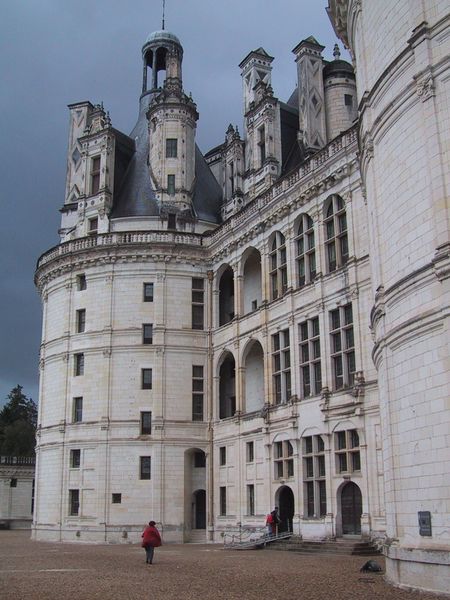
Titel: Schloss von Chambord
Standort: Chambord, Schloß (EU - F); (F Loiretal) (EU - F - Loiretal)
Schlagwörter: baum, himmel, weiß, menschen, fenster, frankreich, frau, gebäude, schloss, architektur, mensch, stein, kirche, front, schornstein, turm, bogen, fassade, platz, pilaster, tor, foto, fotografie, bögen, eingang, erker, arkade, glockenturm, türme, dom, fries, tore, pfarrer, apsis, abzug, christen, bau, mittelbau, loire, rundbau, spitzdach, architetkur, pfarre, galarie